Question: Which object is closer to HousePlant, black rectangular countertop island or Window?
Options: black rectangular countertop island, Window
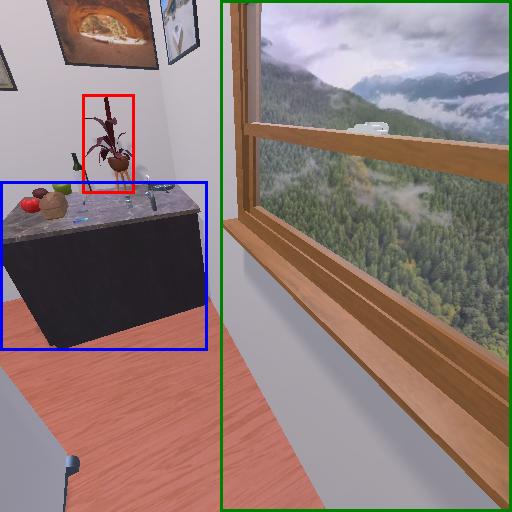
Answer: black rectangular countertop island